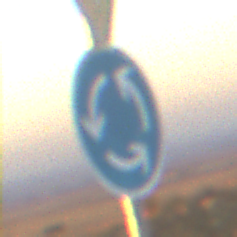
Verkehrszeichen: Kreisverkehr
Zusatzzeichen oben: VorfahrtGewaehren
Umgebung: Outdoor, Nature
Tageszeit: SunriseSunset
Wetter: Clear
Licht: Natural
Jahreszeit: NotSpecified
Kontrast: HighContrast